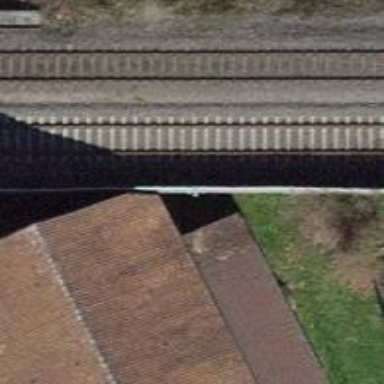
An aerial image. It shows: Single-track railway bridge.